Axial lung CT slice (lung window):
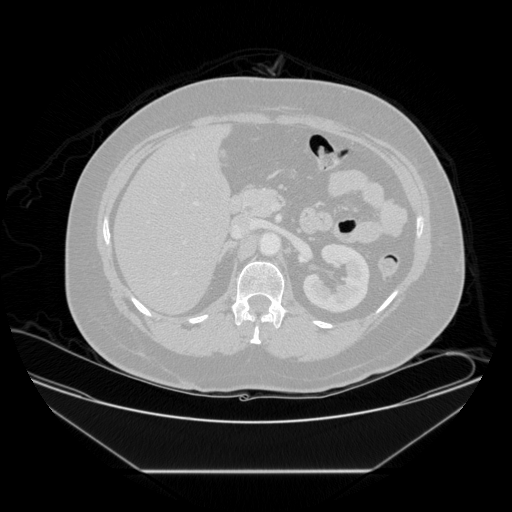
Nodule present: no